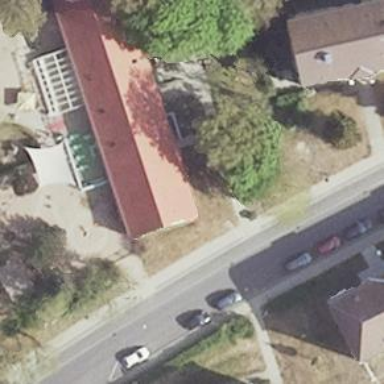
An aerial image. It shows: Kindergarten building.